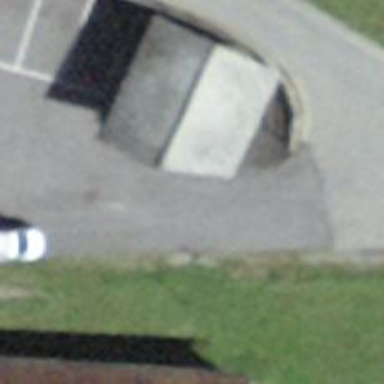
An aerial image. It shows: Bus stop along the road.